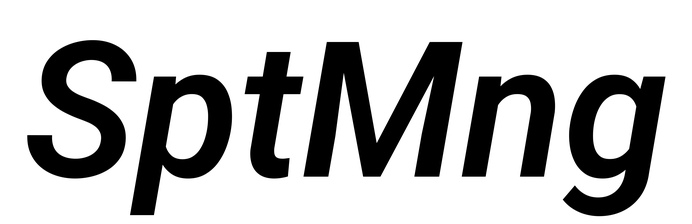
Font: Roboto-Italic_SemiBold_Italic